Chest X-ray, AP view. Patient: 29 years old, sex F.
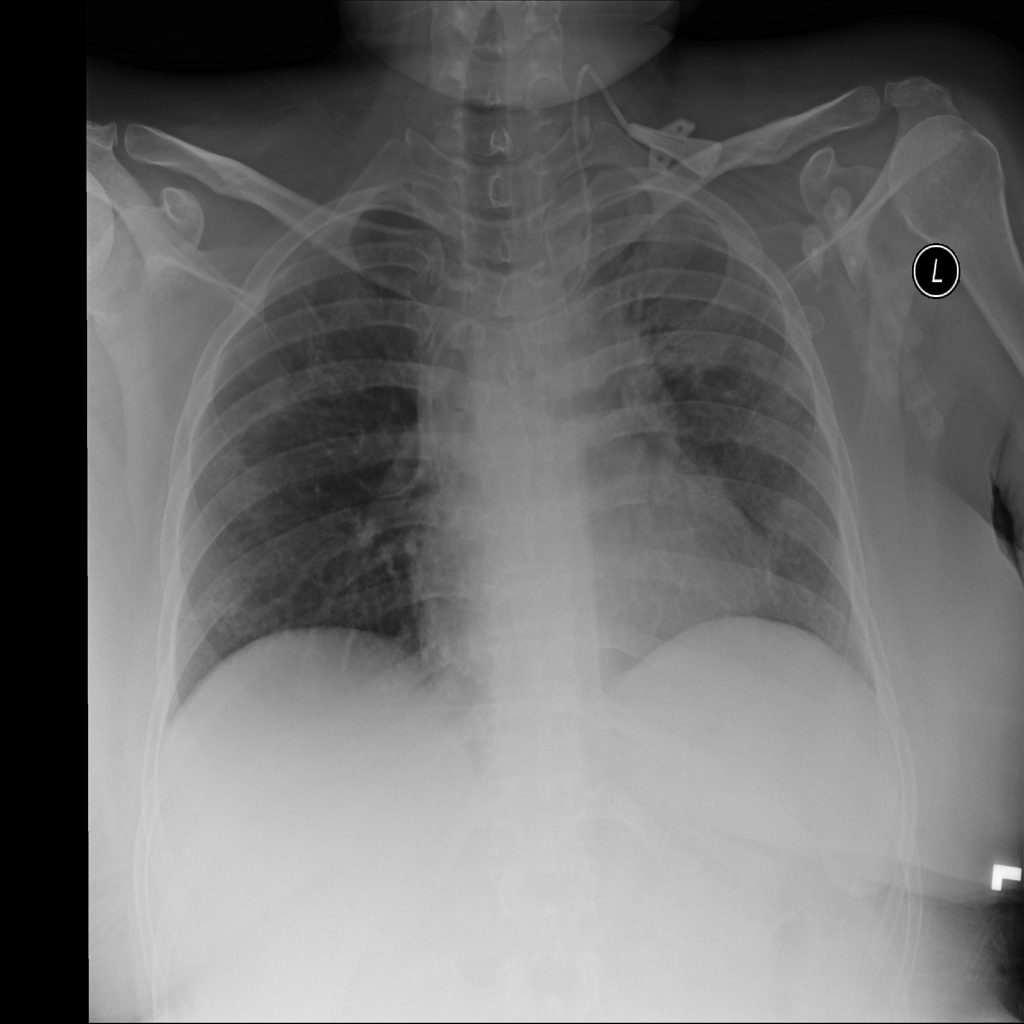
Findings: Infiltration